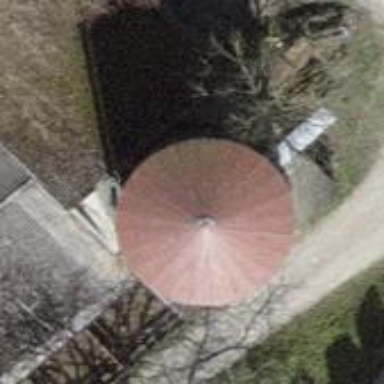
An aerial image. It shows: Building identified as silo.